Question: I'm making a plot in ggplot2 with a line and a segment, the symbols for these appear overlapped. I can make it so that their symbols are either both an arrow or both a line using 'show.legend', but I'd like to make the segment an arrow and the line a line. I tried using 'override.aes' to alter it after looking for a solution. changing the shape doesn't appear to do anything. setting the line to 0 makes everything disappear for that symbol.

'''
library(tidyverse)
ggplot(NULL, aes(x=0, y=0)) + geom_point(alpha = 0) +
coord_cartesian(xlim = c(-2.5,2.5),ylim = c(-2.5,2.5)) +
geom_segment(aes(x=0, xend=1, y=0, yend=-2, color ="Vector a"), arrow = arrow(length = unit(0.5, "cm")), show.legend = T) +
geom_abline(aes(intercept=1, slope=1/2, color = "Line 1"), show.legend = T) +
scale_y_continuous(breaks=c(-2:2)) +
scale_x_continuous(breaks=c(-2:2)) +
scale_color_manual(values = c("green", "blue"), guide = guide_legend(override.aes = list(linetype = c(1,1),
shape = c(1,1)))) +
labs(
title = "plot (a) line",
x = "X Axis",
y = "Y Axis"
)
'''
Thank you in advance for any advice you have in fixing my problem :).
EDIT: looking around I found out the symbol for either can be changed through 'key_glyph = draw_key_rect' with various other draw_keys_ working. they'll still both display at the same time.
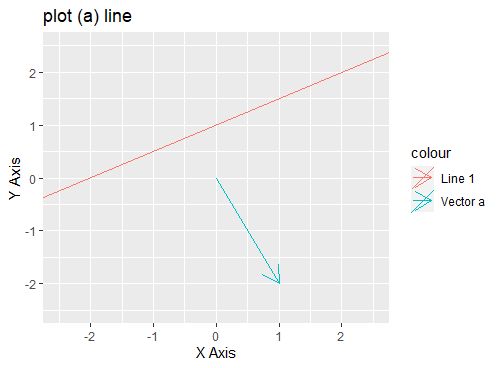
Answer: Try this:
'''
library(ggplot2)
ggplot(NULL, aes(x=0, y=0)) + geom_point(alpha = 0) +
coord_cartesian(xlim = c(-2.5,2.5),ylim = c(-2.5,2.5)) +
geom_segment(aes(x=0, xend=1, y=0, yend=-2, linetype ="Vector a"),
colour = "blue",
arrow = arrow(length = unit(0.5, "cm"))) +
geom_abline(aes(intercept=1, slope=1/2, color = "Line 1")) +
scale_y_continuous(breaks=c(-2:2)) +
scale_x_continuous(breaks=c(-2:2)) +
scale_color_manual(values = c("green", "blue")) +
labs(title = "plot (a) line",
x = "X Axis",
y = "Y Axis",
linetype = NULL,
colour = "colour")
'''
### Commentary
You cannot easily use one aesthetic for two different geom levels in ggplot; so you need to fiddle with the build up of your data and call to ggplot to use different aesthetics to create the legend you want. I can't find an explicit statement to this effect. In Hadley Wickham (2015) it states:
> "A legend may need to draw symbols from multiple layers. For example,
if you've mapped colour to both points and lines, the keys will show
both points and lines."
and
> "ggplot2 tries to use the fewest number of legends to accurately convey
the aesthetics used in the plot. It does this by combining legends
where the same variable is mapped to different aesthetics."
Which goes some way to explaining the issues you were having with your plot.

<URL>